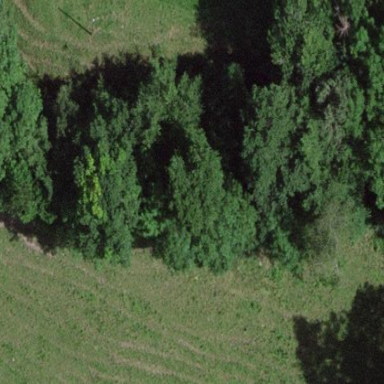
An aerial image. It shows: Serene woodland landscape.